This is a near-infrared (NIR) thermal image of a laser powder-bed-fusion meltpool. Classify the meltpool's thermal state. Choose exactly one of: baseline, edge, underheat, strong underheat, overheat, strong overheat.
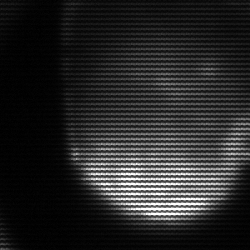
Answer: edge